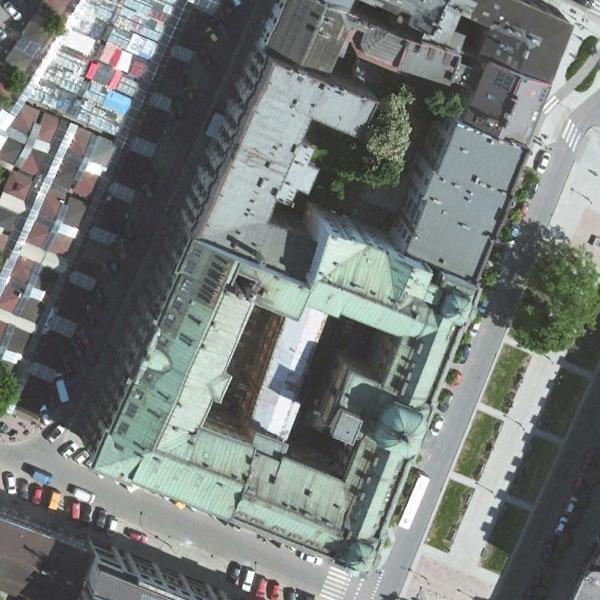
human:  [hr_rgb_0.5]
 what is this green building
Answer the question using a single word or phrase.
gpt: church